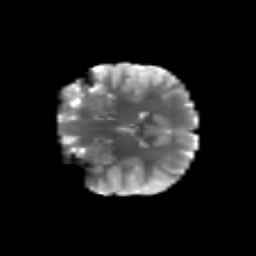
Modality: T2w
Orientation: coronal
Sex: female
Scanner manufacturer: siemens
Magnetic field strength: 3 T
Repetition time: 5 s
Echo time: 0.071 s